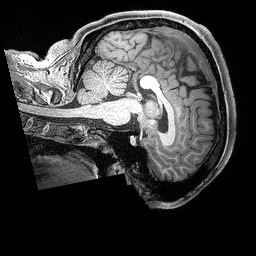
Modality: T1w
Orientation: sagittal
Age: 21
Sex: male
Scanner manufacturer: siemens
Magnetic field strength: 3 T
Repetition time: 2.3 s
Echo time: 0.00298 s